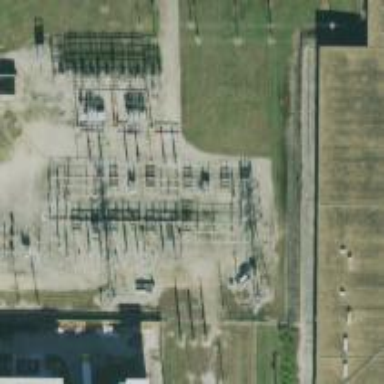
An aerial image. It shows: Outdoor distribution power substation.